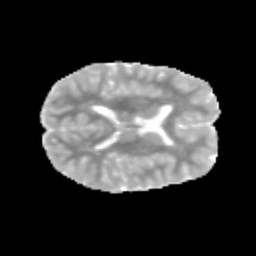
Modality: MD
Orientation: axial
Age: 11
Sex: male
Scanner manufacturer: siemens
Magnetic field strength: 3 T
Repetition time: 3.8 s
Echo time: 0.07 s